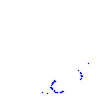
Particle: proton